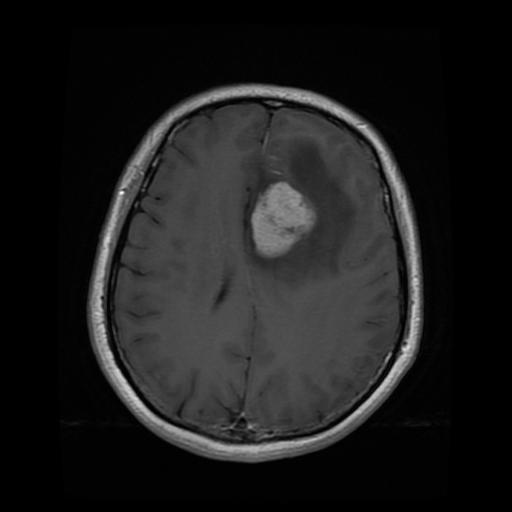
Label: meningioma